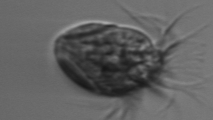
Label: Strombidium_morphotype1